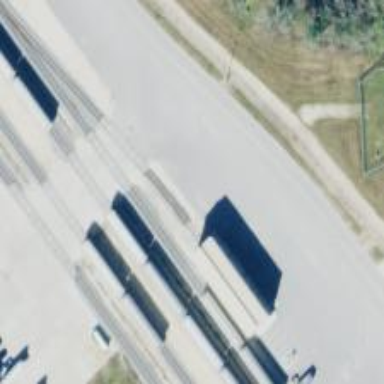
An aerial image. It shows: Railway yard used for servicing trains.